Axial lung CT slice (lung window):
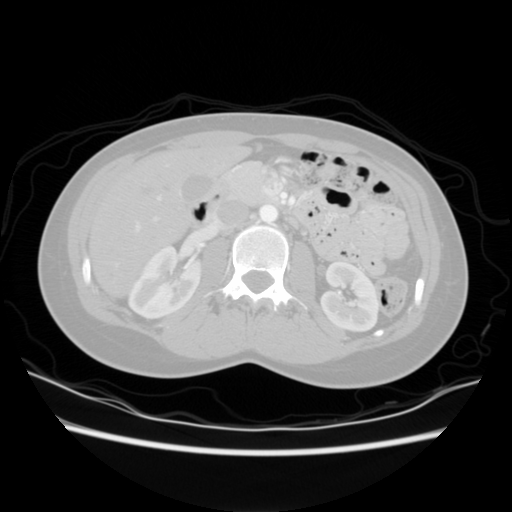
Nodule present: no